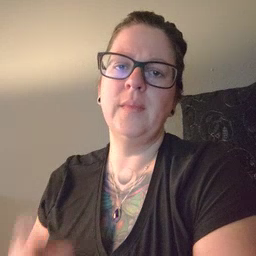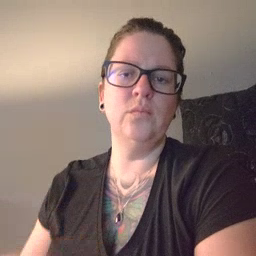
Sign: haveto